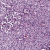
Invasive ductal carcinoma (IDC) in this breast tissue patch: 1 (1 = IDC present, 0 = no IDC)